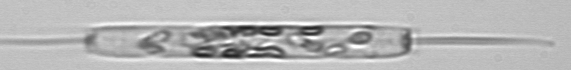
Label: Ditylum_brightwellii